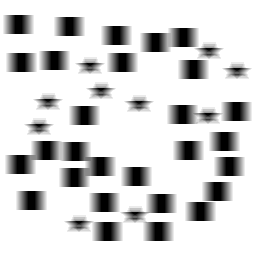
Squares: 28
Triangles: 0
Stars: 10
Total shapes: 38